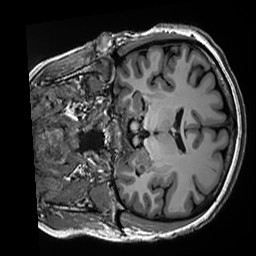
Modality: T1w
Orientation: coronal
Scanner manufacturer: siemens
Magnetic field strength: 3 T
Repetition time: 2.5 s
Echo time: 0.00299 s